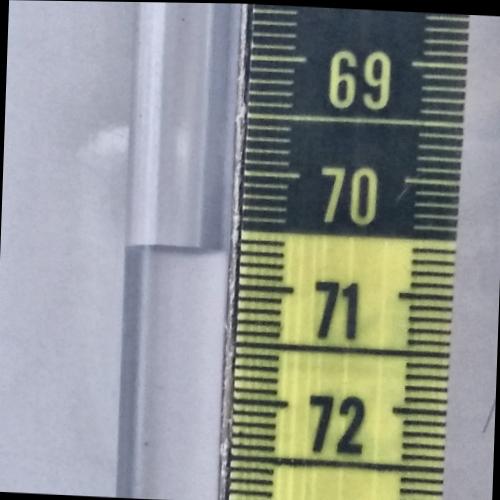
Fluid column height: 70.7 cm